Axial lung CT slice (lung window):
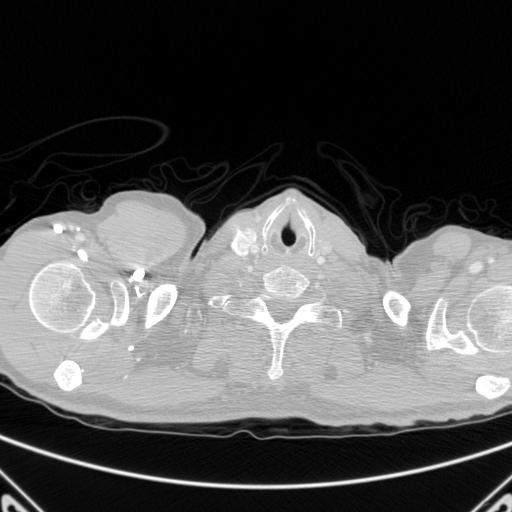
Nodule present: no